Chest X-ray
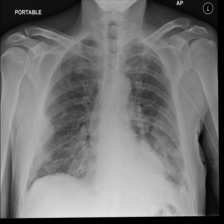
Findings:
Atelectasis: negative
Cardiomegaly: negative
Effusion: negative
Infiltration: negative
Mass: negative
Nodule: negative
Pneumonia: negative
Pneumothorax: negative
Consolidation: negative
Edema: negative
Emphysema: negative
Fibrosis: negative
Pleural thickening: negative
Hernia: negative